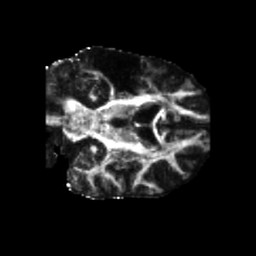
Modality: FA
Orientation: coronal
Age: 58
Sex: male
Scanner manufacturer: siemens
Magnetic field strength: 3 T
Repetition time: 5.25 s
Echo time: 0.08 s